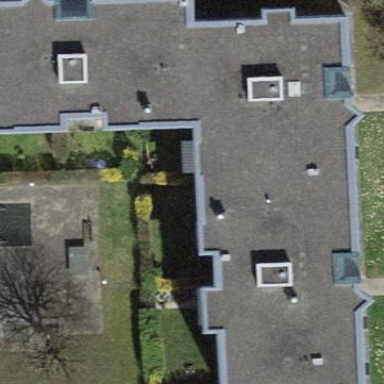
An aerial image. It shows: Flat-roofed building.